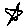
Label: star